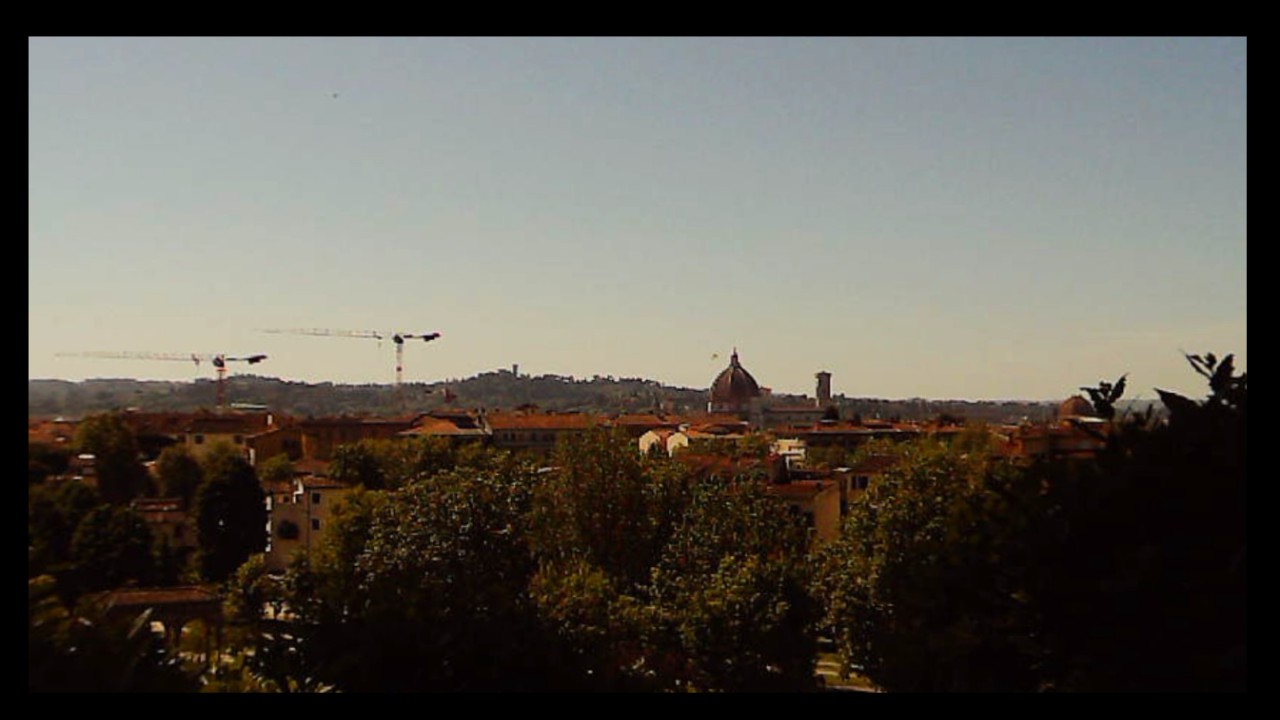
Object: Betafpv air75